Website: bh-photo
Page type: billing-address
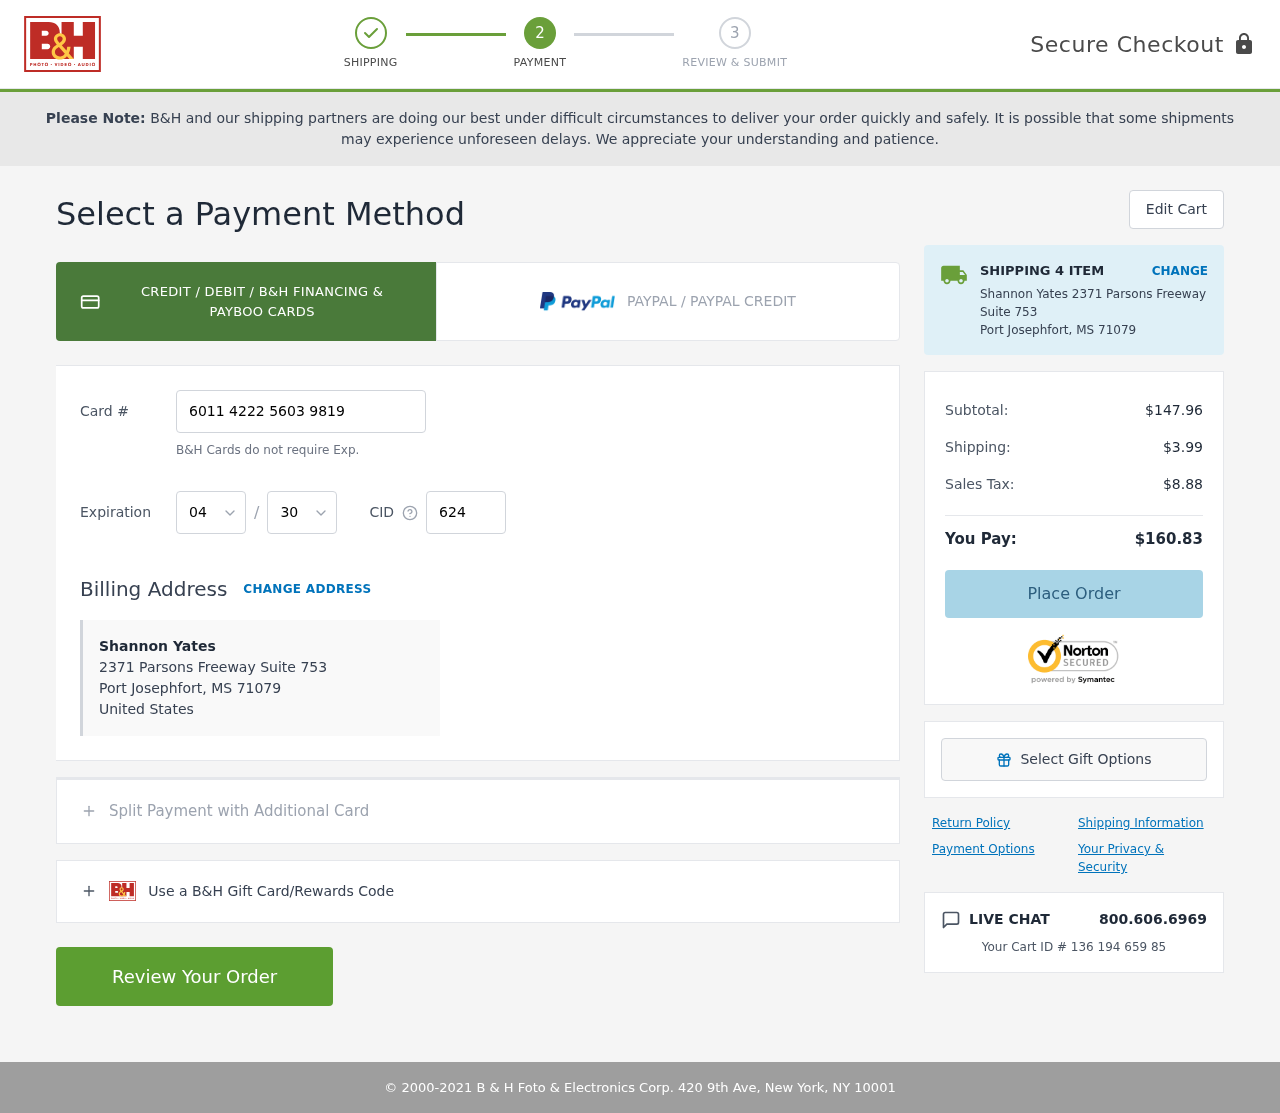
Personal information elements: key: PII_CARD_CVV
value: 624
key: PII_CARD_EXPIRY_MONTH
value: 04
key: PII_CARD_EXPIRY_YEAR
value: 30
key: PII_CARD_NUMBER
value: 6011 4222 5603 9819
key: PII_CITY
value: Port Josephfort
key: PII_COUNTRY
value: United States
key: PII_FULLNAME
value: Shannon Yates
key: PII_POSTCODE
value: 71079
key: PII_STATE_ABBR
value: MS
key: PII_STREET
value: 2371 Parsons Freeway Suite 753
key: PII_FULLNAME2
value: Shannon Yates
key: PII_CITY_STATE
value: Port Josephfort, MS
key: PII_POSTCODE_FULL
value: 71079
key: PII_POSTCODE_NUMERIC
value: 71079
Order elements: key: ORDER_NUM_ITEMS
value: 4
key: ORDER_SUBTOTAL
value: $147.96
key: ORDER_SHIPPING_COST
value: $3.99
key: ORDER_TAX
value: $8.88
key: ORDER_TOTAL
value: $160.83
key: ORDER_ID
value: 136 194 659 85